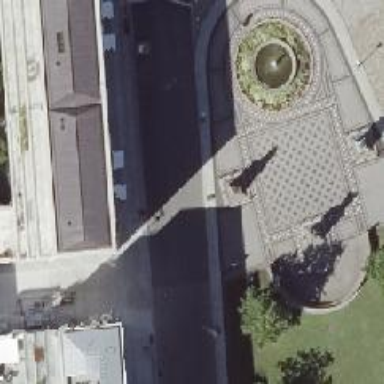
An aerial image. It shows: Historic memorial featuring statue.